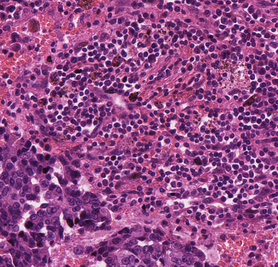
Tumor epithelial tissue: yes
Tumor-associated stroma tissue: yes
Normal tissue: no